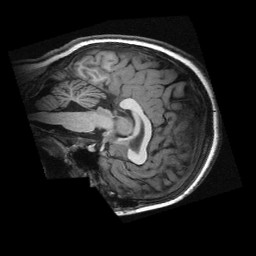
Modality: T1w
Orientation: sagittal
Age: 13
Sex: male
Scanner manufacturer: siemens
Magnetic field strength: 3 T
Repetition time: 2.3 s
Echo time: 0.00336 s